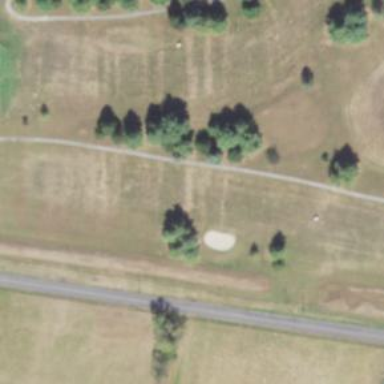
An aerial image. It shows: Lush grass fairway on golf course.